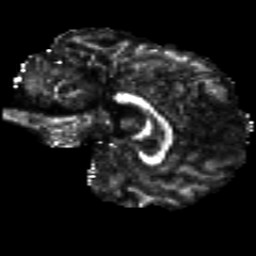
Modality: FA
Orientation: sagittal
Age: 22
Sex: male
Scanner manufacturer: siemens
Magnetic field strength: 3 T
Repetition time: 8.8 s
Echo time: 0.085 s